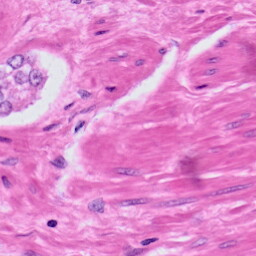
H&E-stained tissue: Prostate